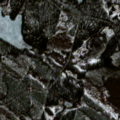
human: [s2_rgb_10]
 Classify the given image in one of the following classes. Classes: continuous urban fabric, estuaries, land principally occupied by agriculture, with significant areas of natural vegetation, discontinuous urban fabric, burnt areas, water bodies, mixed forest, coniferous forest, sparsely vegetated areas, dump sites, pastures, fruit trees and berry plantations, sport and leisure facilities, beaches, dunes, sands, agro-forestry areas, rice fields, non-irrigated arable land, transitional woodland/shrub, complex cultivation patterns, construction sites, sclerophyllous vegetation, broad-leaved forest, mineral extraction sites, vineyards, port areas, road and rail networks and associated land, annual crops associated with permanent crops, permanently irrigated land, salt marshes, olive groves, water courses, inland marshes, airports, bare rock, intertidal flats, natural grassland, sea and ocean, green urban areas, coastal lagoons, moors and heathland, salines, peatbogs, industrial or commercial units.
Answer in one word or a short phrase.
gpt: coniferous forest, transitional woodland/shrub, water bodies